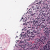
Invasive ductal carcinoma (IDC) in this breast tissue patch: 1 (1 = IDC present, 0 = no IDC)